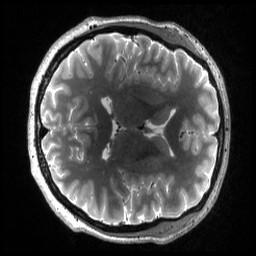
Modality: T2w
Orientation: axial
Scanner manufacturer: siemens
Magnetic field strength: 3 T
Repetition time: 3.2 s
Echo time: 0.563 s